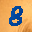
Label: 8